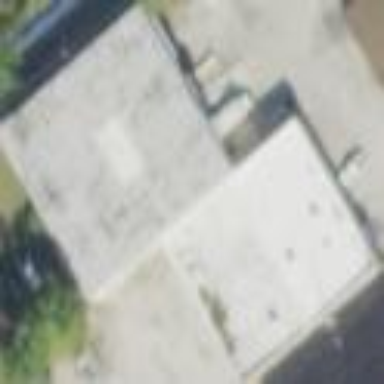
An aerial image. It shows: Industrial building.